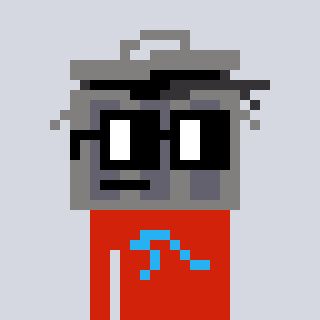
a pixel art character with square black glasses, a trashcan-shaped head and a red-colored body on a cool background